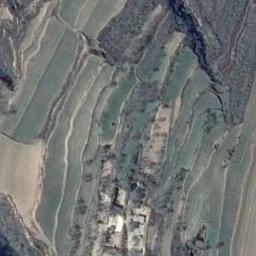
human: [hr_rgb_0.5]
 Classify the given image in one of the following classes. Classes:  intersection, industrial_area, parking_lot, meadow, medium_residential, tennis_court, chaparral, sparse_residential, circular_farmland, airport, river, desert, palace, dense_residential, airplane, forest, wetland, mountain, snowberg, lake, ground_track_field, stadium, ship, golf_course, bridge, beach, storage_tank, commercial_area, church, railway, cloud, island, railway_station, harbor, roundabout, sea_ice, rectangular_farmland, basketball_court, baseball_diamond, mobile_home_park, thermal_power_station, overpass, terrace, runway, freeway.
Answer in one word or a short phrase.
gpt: terrace